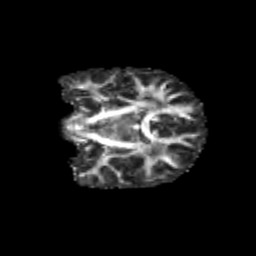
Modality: FA
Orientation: coronal
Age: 11
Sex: female
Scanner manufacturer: siemens
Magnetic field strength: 3 T
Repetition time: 3.8 s
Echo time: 0.07 s